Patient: sex M, age 60
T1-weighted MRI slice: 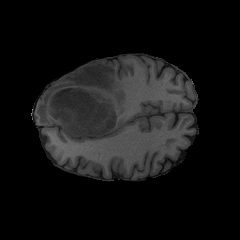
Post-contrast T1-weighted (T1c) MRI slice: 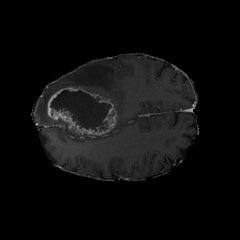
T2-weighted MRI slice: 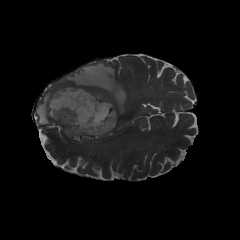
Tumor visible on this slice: yes
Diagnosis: Glioblastoma, IDH-wildtype
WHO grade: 4